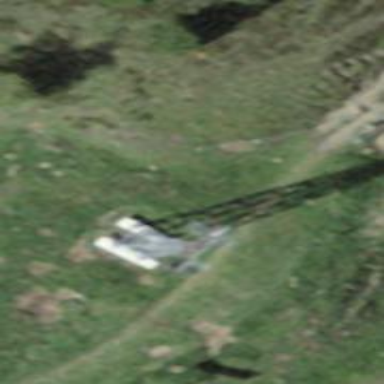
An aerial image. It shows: Pylon used for aerialway.